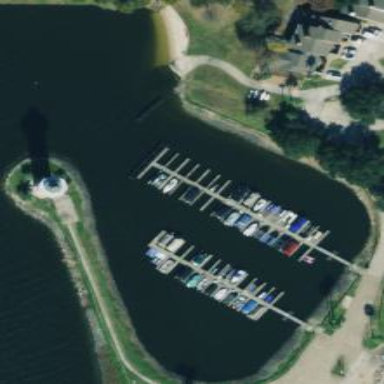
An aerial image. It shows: Marina on leisure land.